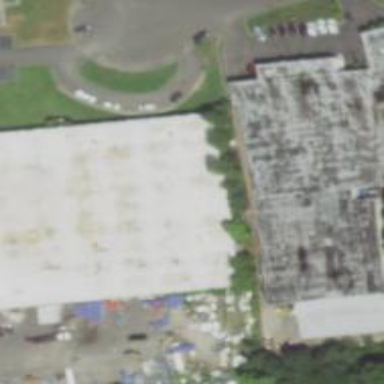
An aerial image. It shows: Commercial building.